Field crop: tomato
Growth stage: 2
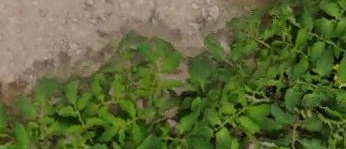
Species: tomato